Question: So, I've got this bar chart and I need to label the bars, but some are positive and some are negative. I've got the negative ones covered...
<URL>

For the bars that are positive, how can I shift those labels to be at the end of the bar without affecting the negative value bar labels?
Is this even possible?
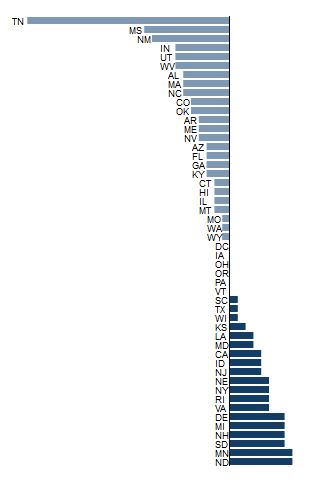
Answer: Use an if statement when setting your x attribute:
'''
.attr("x", function(d, i) {
if (d.value <= 0) {return x(Math.min(0, d.value)) - 15;}
else {return x(Math.min(0, d.value)) + Math.abs(x(d.value) - x(0)) + 1;}
})
'''
as in <URL>